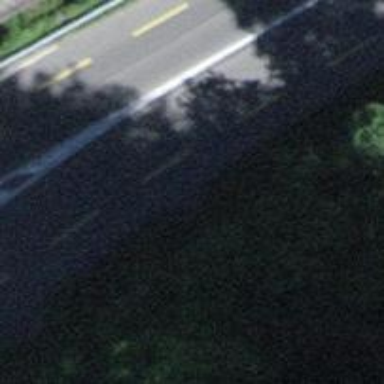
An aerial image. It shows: Asphalt road classified as primary highway.